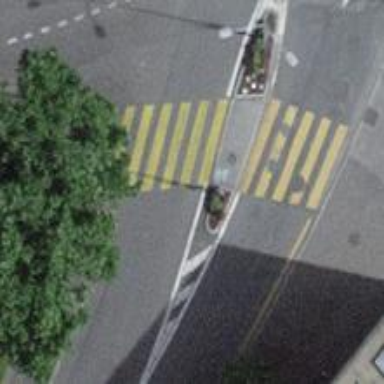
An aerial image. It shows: Marked crossing with zebra crossing island.